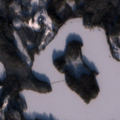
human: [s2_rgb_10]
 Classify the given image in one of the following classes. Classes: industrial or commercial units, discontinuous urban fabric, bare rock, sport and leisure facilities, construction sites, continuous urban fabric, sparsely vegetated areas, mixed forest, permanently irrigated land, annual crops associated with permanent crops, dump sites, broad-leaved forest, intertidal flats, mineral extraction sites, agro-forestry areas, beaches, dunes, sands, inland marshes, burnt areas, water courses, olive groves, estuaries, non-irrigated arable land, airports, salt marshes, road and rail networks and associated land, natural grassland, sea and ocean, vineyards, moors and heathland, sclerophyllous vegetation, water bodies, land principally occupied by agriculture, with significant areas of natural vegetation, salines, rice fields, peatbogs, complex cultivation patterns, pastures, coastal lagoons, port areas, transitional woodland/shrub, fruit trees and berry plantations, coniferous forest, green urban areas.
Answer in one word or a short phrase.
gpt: coniferous forest, mixed forest, water bodies